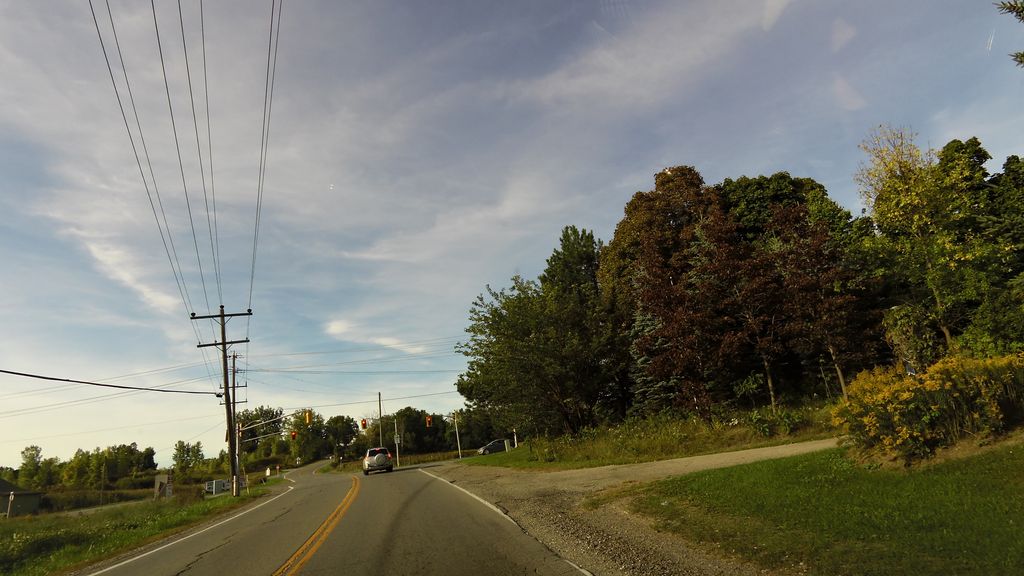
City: hamilton